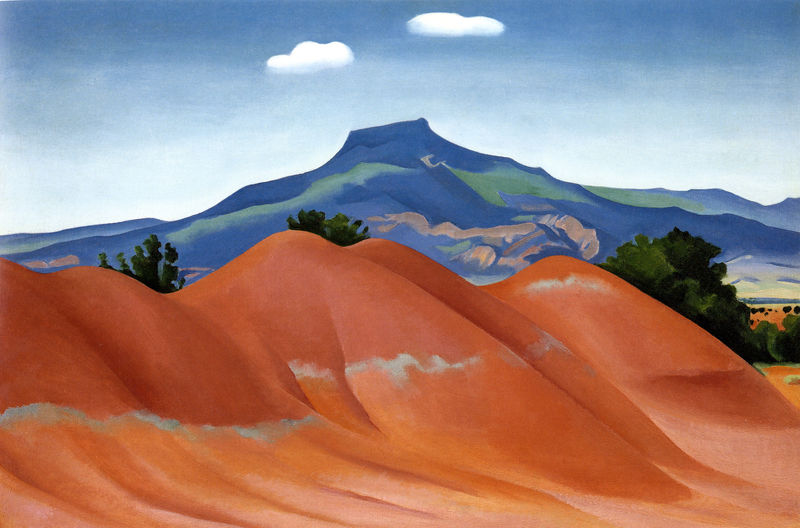
Titel: Rote Hügel mit Pedernal, weiße Wolken
Künstler: Georgia O'Keeffe
Institution: Privatbesitz
Schlagwörter: baum, berg, blau, dunkel, himmel, weiß, wolken, bäume, gelb, grün, landschaft, sand, stadt, braun, hell, licht, orange, rot, schnee, wolke, stein, erde, feld, horizont, hügel, natur, busch, büsche, sonne, wiesen, berge, gebirge, gipfel, modern, luftperspektive, nebel, tag, rotbraun, verblauung, grünn, rostrot, hellrot, o'eeffe